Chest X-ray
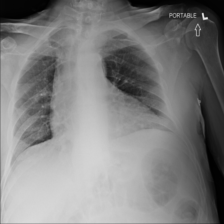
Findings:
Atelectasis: negative
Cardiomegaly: negative
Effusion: negative
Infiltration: negative
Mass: negative
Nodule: negative
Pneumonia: negative
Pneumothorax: negative
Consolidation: negative
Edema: negative
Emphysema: negative
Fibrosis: negative
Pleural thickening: negative
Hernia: negative